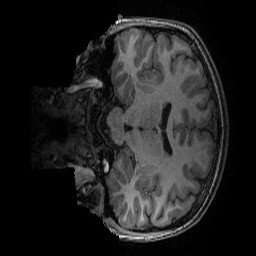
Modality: T1w
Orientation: coronal
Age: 13
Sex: male
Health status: ill
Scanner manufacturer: ge
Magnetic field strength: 3 T
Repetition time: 0.007664 s
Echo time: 0.00342 s